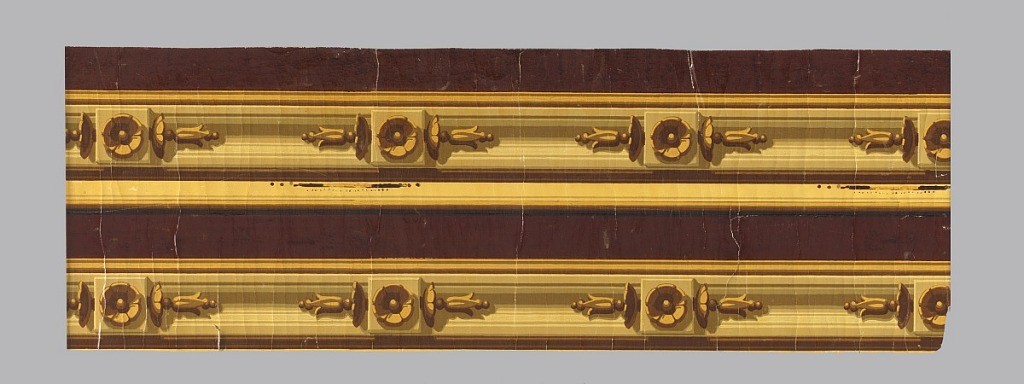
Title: borders
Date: ca. 1870
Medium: Block-printed paper, varnish
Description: Shaded buff and yellow strips carry rosette enclosed in a square. Square has bell-flower shaped ornament on each side. Strips separated by a deep maroon band.  Printed in buff, yellow, maroon